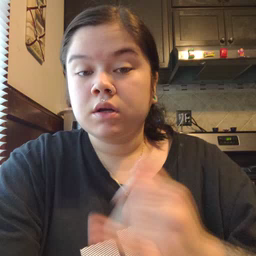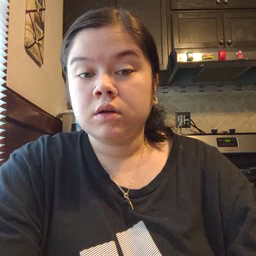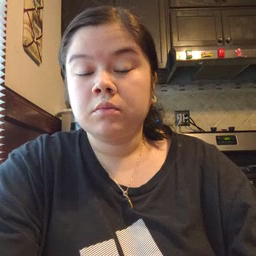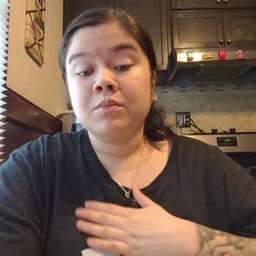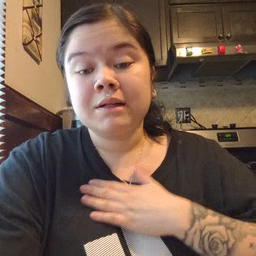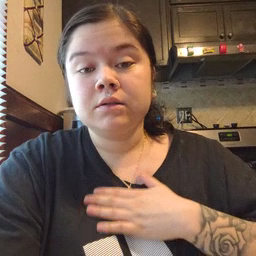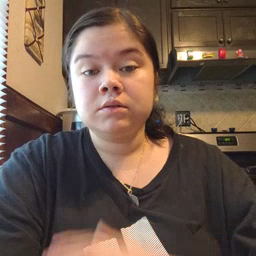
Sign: please